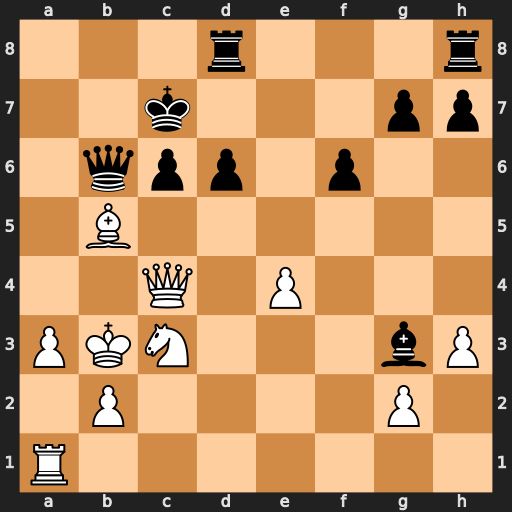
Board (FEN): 3r3r/2k3pp/1qpp1p2/1B6/2Q1P3/PKN3bP/1P4P1/R7
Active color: w
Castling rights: -
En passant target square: -
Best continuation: Nd5+ Kd7 Nxb6+